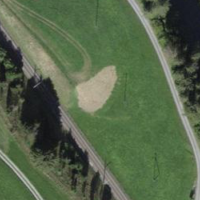
EUNIS habitat code: 25
Species observed at this site:
Cardamine pratensis